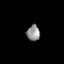
Tissue: prostate
Cell type: T cells
Senescence score: 0.3152
Nuclear area (px): 203
Mean DAPI intensity: 143.192